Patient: sex F, age 68
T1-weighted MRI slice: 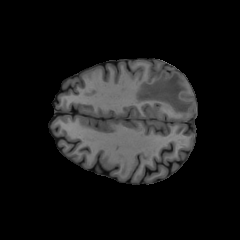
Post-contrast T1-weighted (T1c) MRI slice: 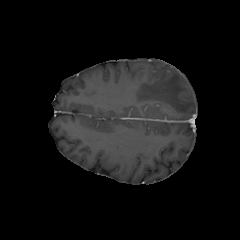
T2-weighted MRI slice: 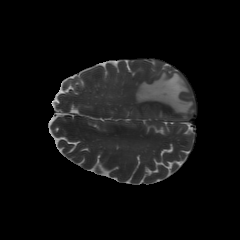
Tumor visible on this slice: yes
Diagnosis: Glioblastoma, IDH-wildtype
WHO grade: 4